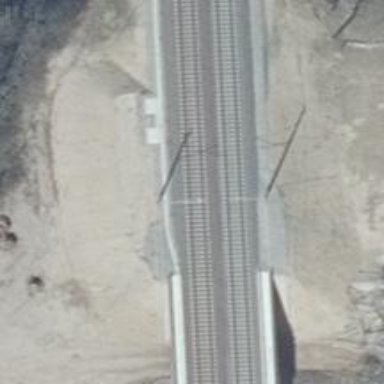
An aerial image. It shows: Bridge with electrified railway tracks featuring contact line.